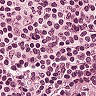
Metastatic tissue present: no